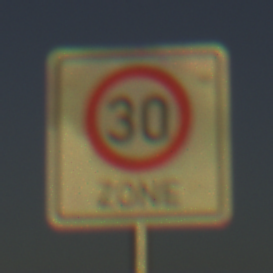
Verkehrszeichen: BeginnZone30
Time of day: SunriseSunset
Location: Outdoor (RoadRail)
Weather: Clear
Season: NotSpecified
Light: Natural